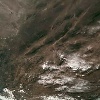
Label: land